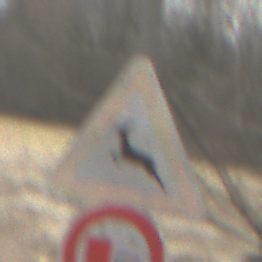
Verkehrszeichen: WildwechselRechts
Zusatzzeichen unten: UeberholverbotKraftfahrzeuge
Umgebung: Outdoor, Nature
Tageszeit: MorningAfternoon
Wetter: PartlyCloudy
Licht: Natural
Jahreszeit: Winter
Kontrast: MediumContrast